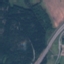
Label: Highway